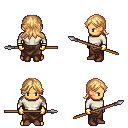
a pixel art fantasy rpg character, male body template, human, tanned skin, white long-sleeve shirt, robe skirt, light blonde loose hair, gold gloves, brown shoes, spear, four views (front, back, left, right), 2x2 character sprite sheet, small pixel art, hard edges, no anti-aliasing